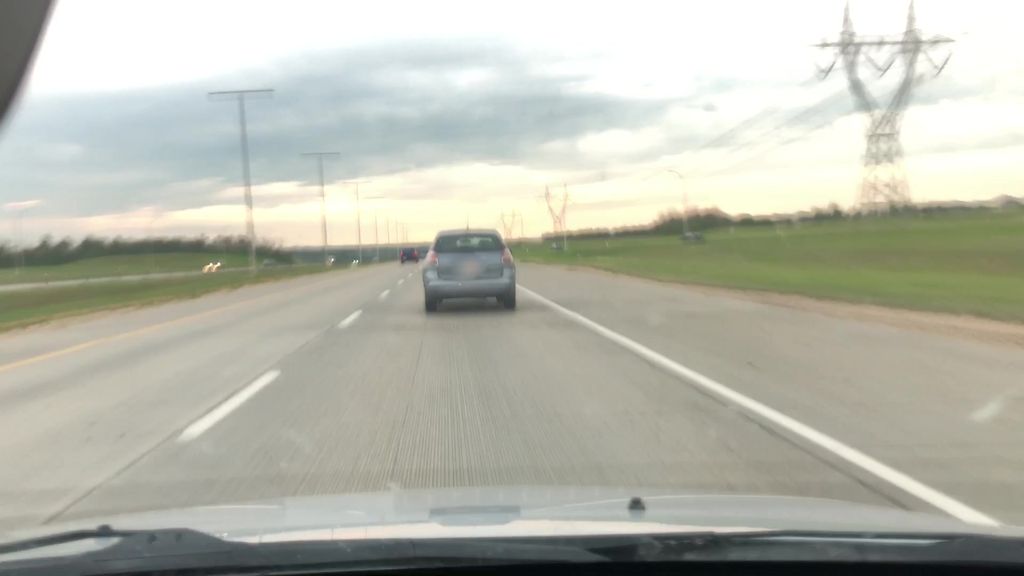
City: edmonton